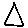
Label: triangle